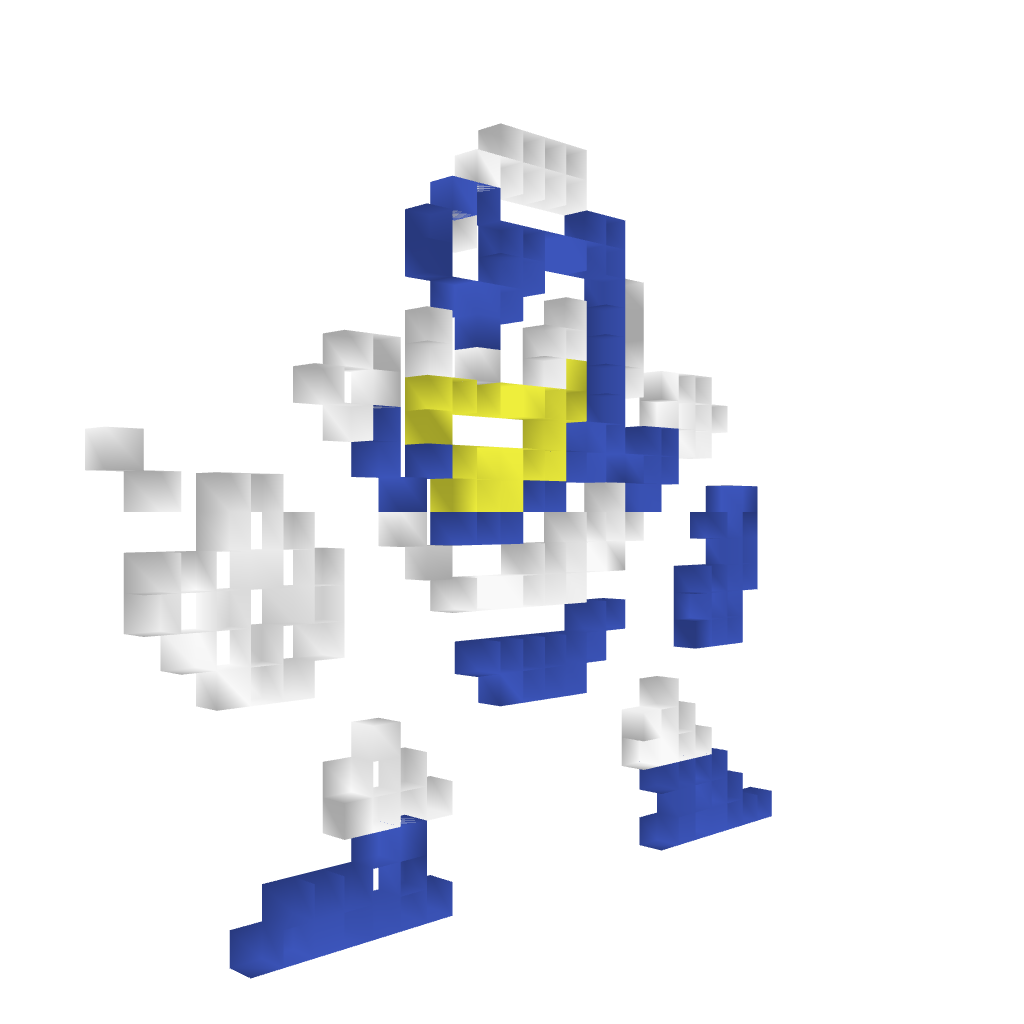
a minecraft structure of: Flashman (ErnieCIII) bad low quality